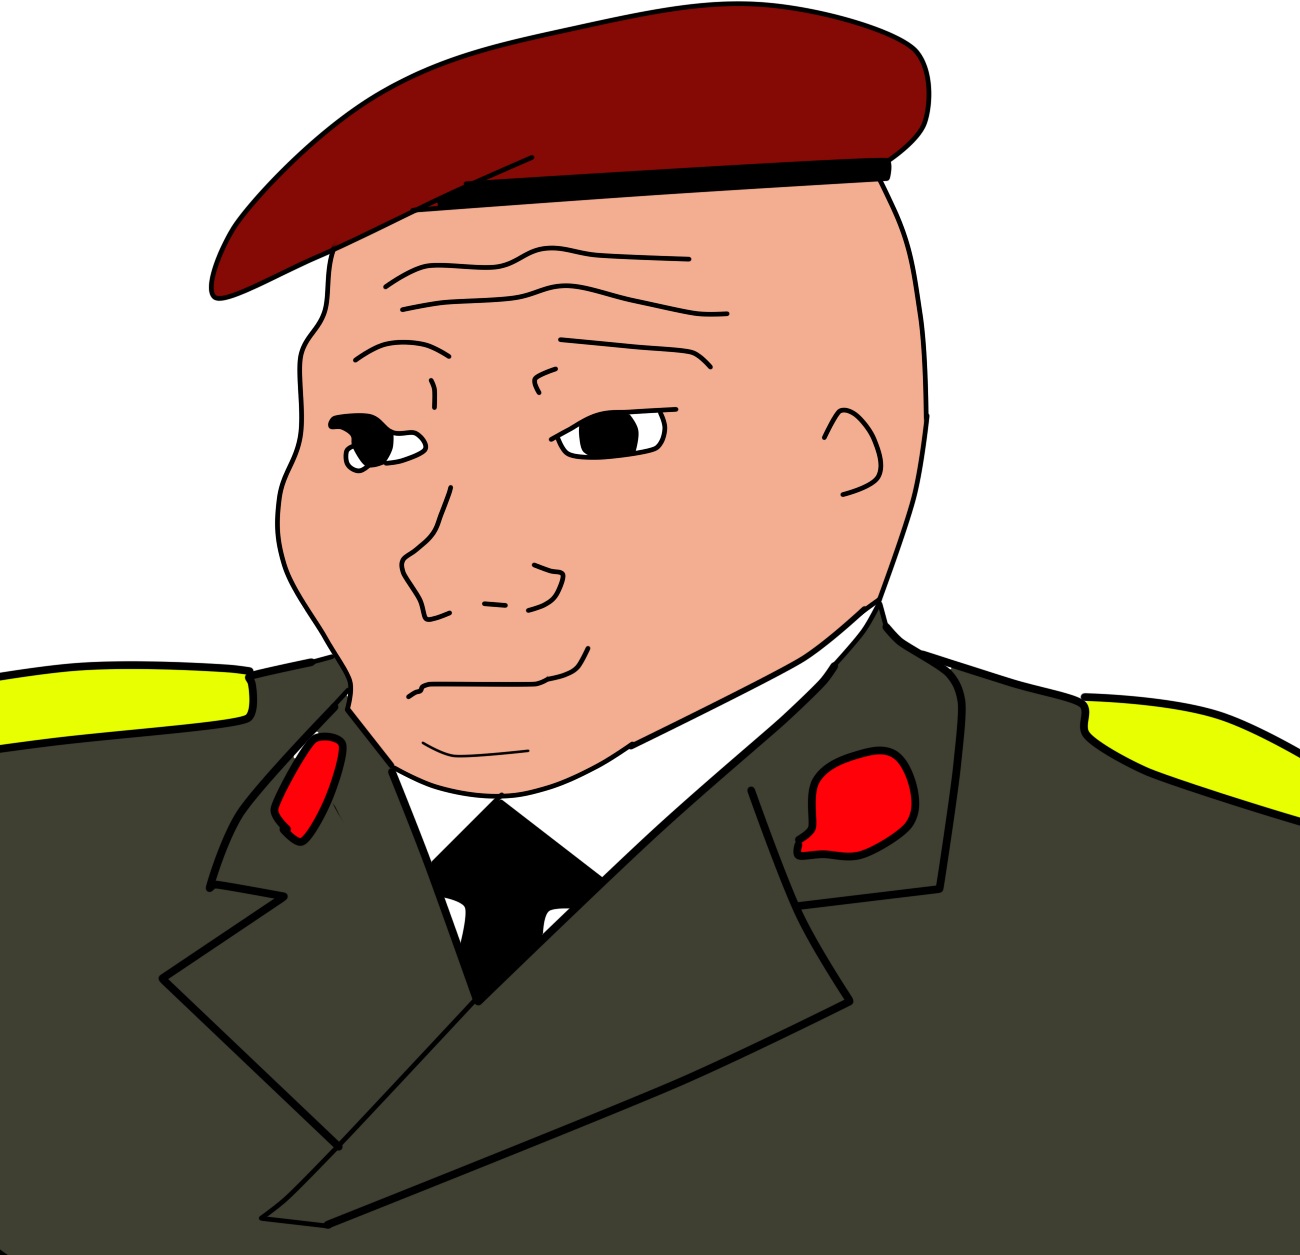
Label: 5_Blobjak